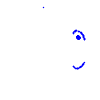
Particle: pion